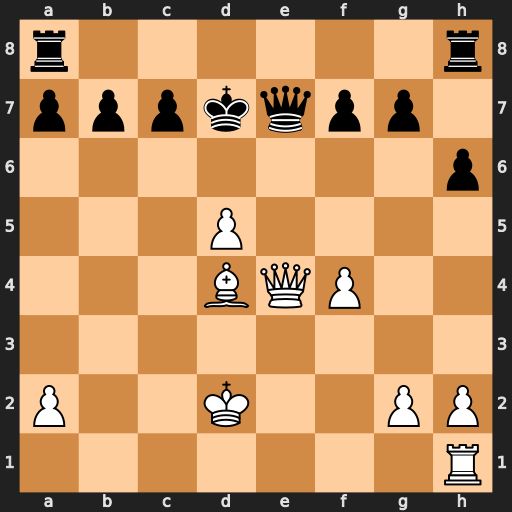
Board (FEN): r6r/pppkqpp1/7p/3P4/3BQP2/8/P2K2PP/7R
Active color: w
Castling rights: -
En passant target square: -
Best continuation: Qf5+ Kd8 Bxg7 Qd7 Qf6+ Kc8 Bxh8